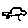
Label: car